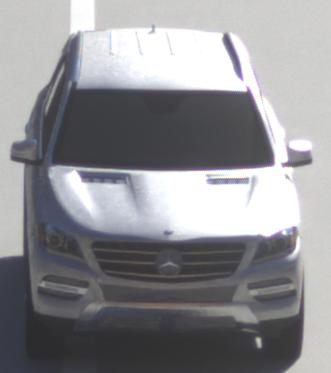
Make: Mercedes-Benz
Model: ML 350
Detailed model: M-Class (166)
Model produced from: 2011/11
Model produced until: 2014/10
Doors: 5
Color: white
Road condition: dry road
Daytime: morning or afternoon
Contrast: high contrast